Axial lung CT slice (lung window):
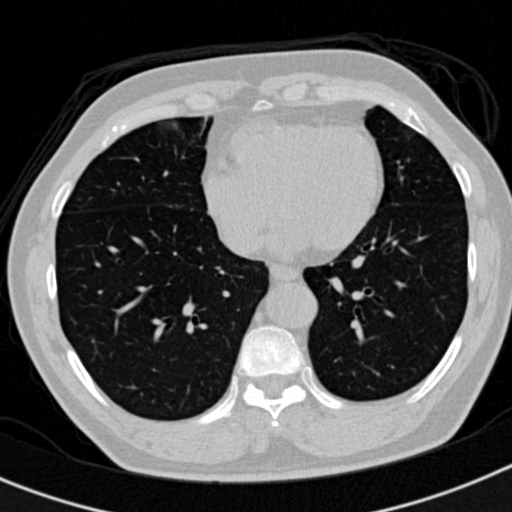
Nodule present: no